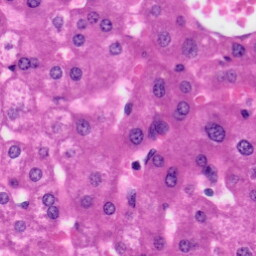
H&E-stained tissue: Liver